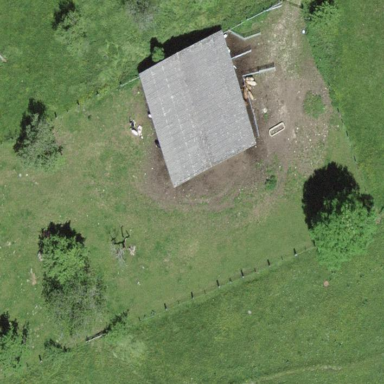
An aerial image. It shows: Cabin.